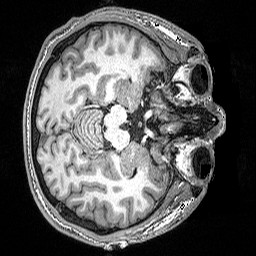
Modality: T1w
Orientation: axial